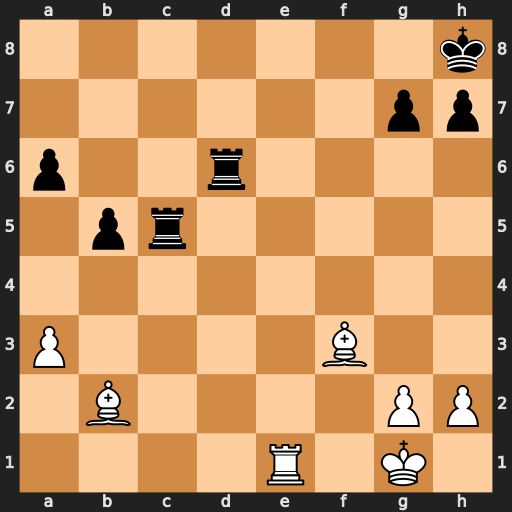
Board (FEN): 7k/6pp/p2r4/1pr5/8/P4B2/1B4PP/4R1K1
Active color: w
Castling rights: -
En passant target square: -
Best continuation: Re8#